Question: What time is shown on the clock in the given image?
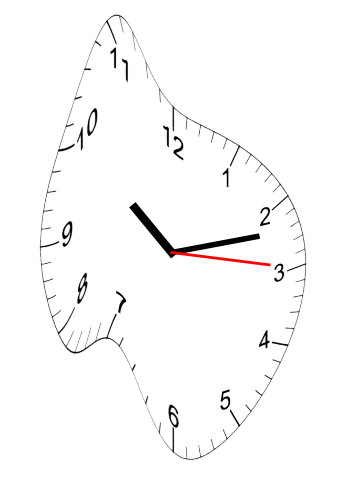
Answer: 10:12:15